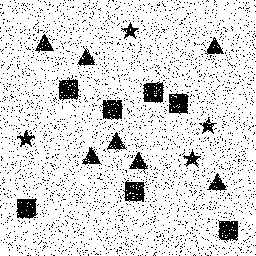
Squares: 7
Triangles: 7
Stars: 4
Total shapes: 18